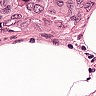
Metastatic tissue present: yes